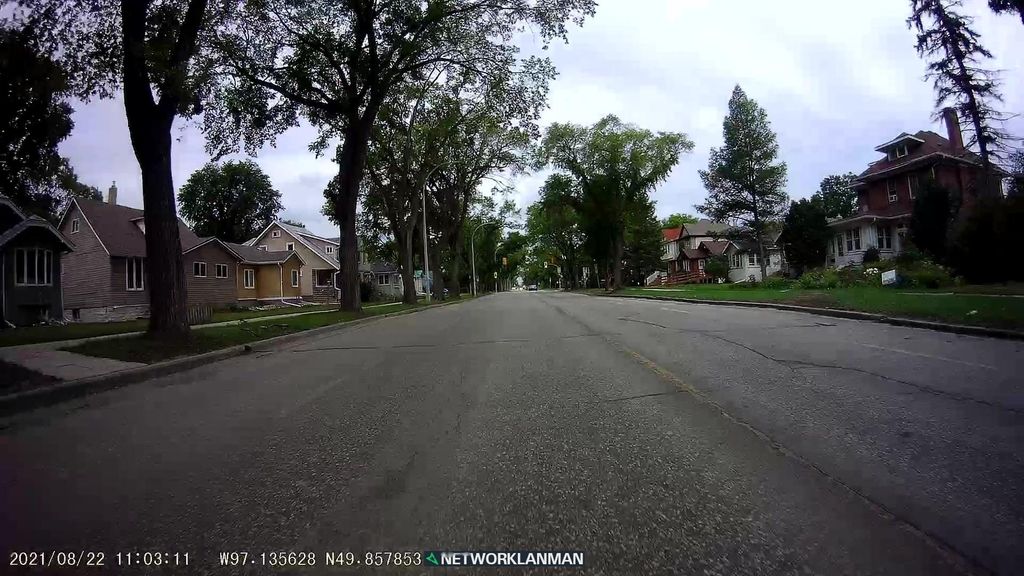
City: winnipeg